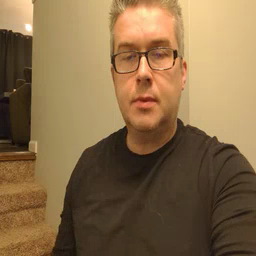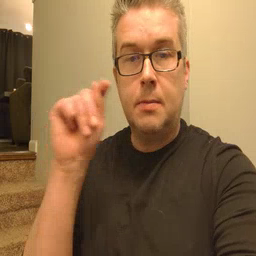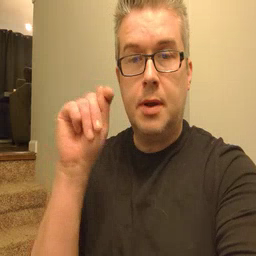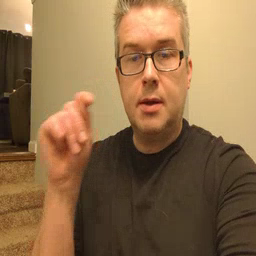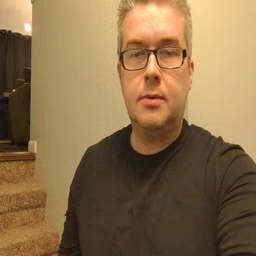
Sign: potty